Field crop: maize
Growth stage: 1
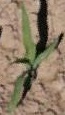
Species: maize